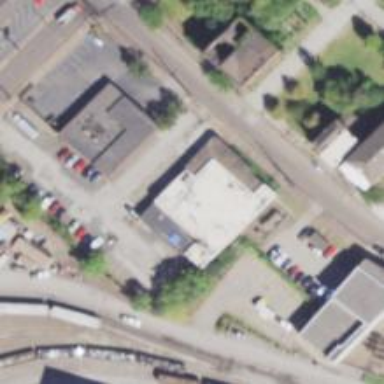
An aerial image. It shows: Building that serves as post office.